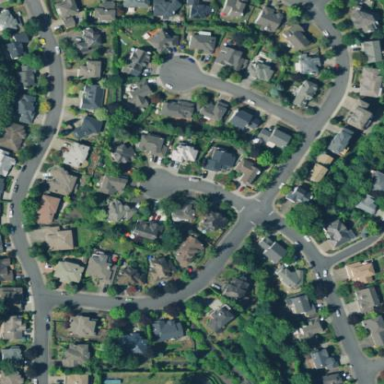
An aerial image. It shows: Residential area consisting of single-family homes.